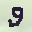
Label: 9